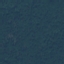
Land use / land cover class: Forest